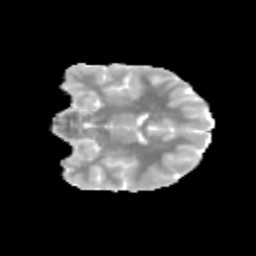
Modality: MD
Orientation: coronal
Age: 10
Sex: female
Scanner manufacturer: siemens
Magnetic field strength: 3 T
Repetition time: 3.8 s
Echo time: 0.07 s